Question: Here's what I have in the image:

I would like to display what I colored in green. Basically I would like to display what each product cost. For Bob he cost $12010 and Jill cost $12010 for a total price of $24020.
Here's my code so far:
'''
class PurchaseOrder(models.Model):
product = models.ManyToManyField('Product', null =True)
def get_products(self):
return "<BR> </BR>".join([p.products for p in self.product.all()])
get_products.allow_tags = True
class Product(models.Model):
products = models.CharField(max_length=256, null =True)
price_for_each_item = models.FloatField() #Here is what I want to be displayed as green
'''
How can I do this? Notice that each product gets a new line. So I'm trying to get each indivdual item on the same line as that indivdual item's price. For example here is,
Bob $12010.0
Jill $12010.0
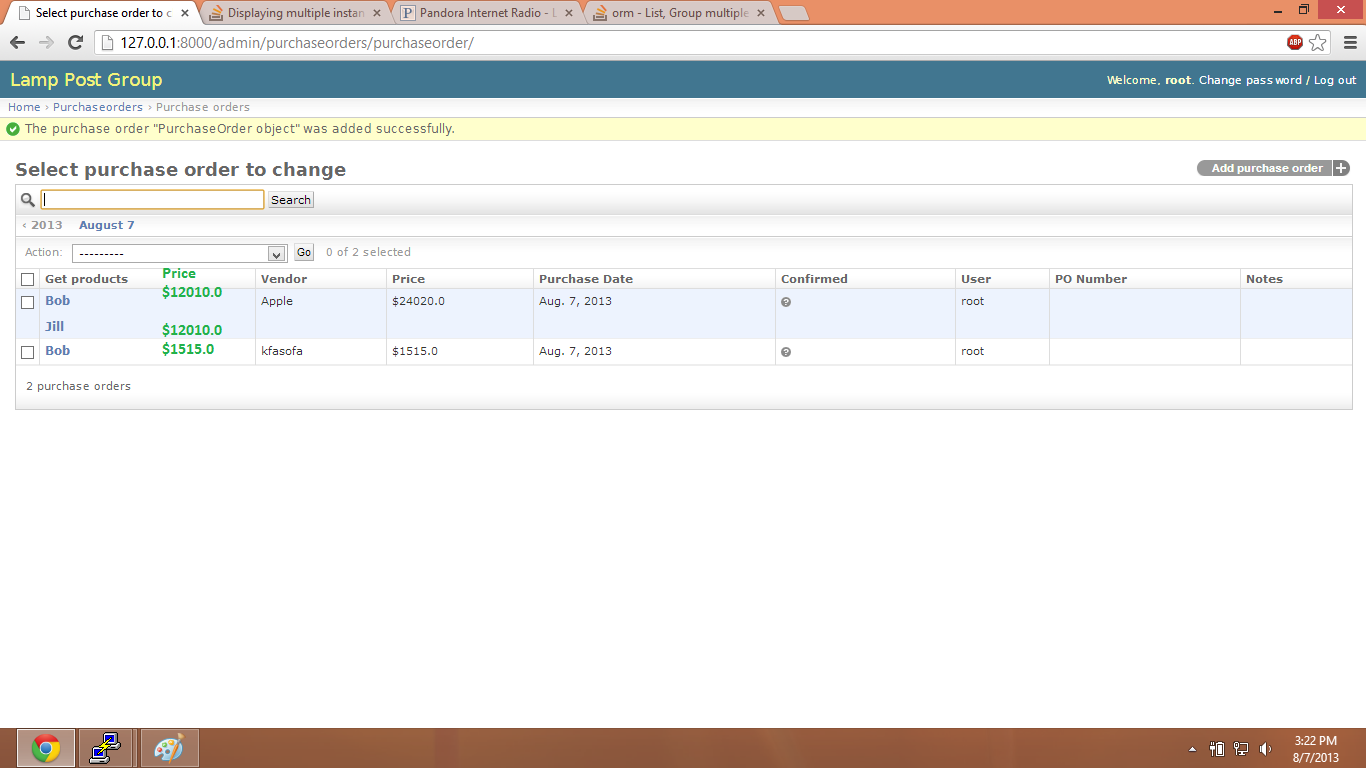
Answer: You can use string concatenation to concatenate the name with the price. If 'products' should be the first part of the string and 'price_for_each_item' the second part, use:
'''
def get_products(self):
return "<br />".join("%s %s" % (p.products, p.price_for_each_item) for p in self.product.all())
'''
A few unrelated comments:
Note that, according to the XHTML standards (and recommended by the HTML standard), a tag without any real content, like the '<br>' tag should be self-closing (thus '<br />' instead of '<br> </br>').
Also, removing the square brackets inside the join function will create a generator instead of a list. This will not create a (useless) intermediary list in memory and the process will be slightly faster. I think it's a good habit to develop in case you ever have to work with large lists where the reduced memory needs are substantial.
And another note, 'null=True' doesn't do anything on a 'ManyToManyField'. 'null=True' removes the 'NOT NULL' clause on the database-level, but m2m relations are saved in a separate table entirely. If a model has no related models in a m2m relation, there are simply no records in the m2m table.